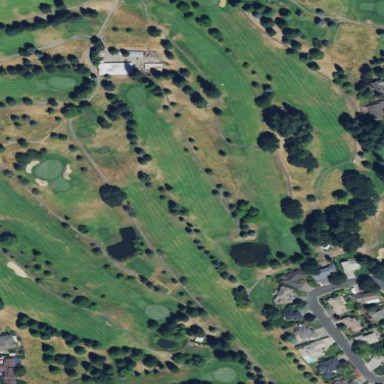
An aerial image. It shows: Well-maintained grassy area known as the fairway on golf course.